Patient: sex F, age 44
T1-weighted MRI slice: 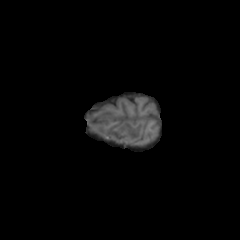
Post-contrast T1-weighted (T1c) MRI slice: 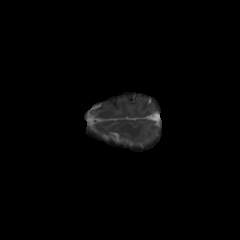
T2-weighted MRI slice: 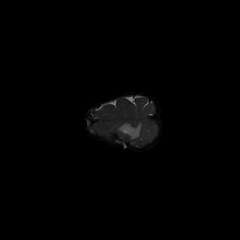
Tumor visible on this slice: yes
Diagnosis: Glioblastoma, IDH-wildtype
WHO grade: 4